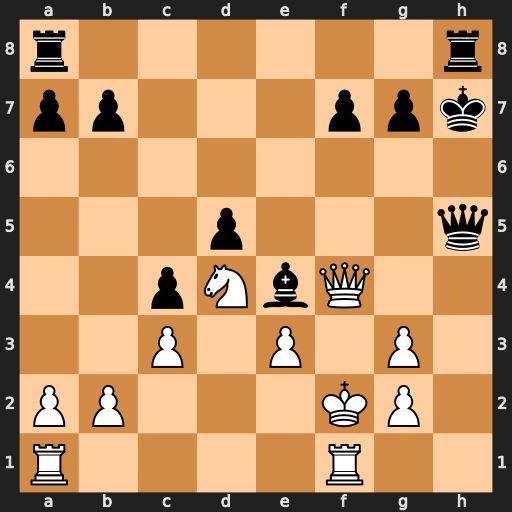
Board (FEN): r6r/pp3ppk/8/3p3q/2pNbQ2/2P1P1P1/PP3KP1/R4R2
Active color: w
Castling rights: -
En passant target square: -
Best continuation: Rh1 Kg8 Rxh5